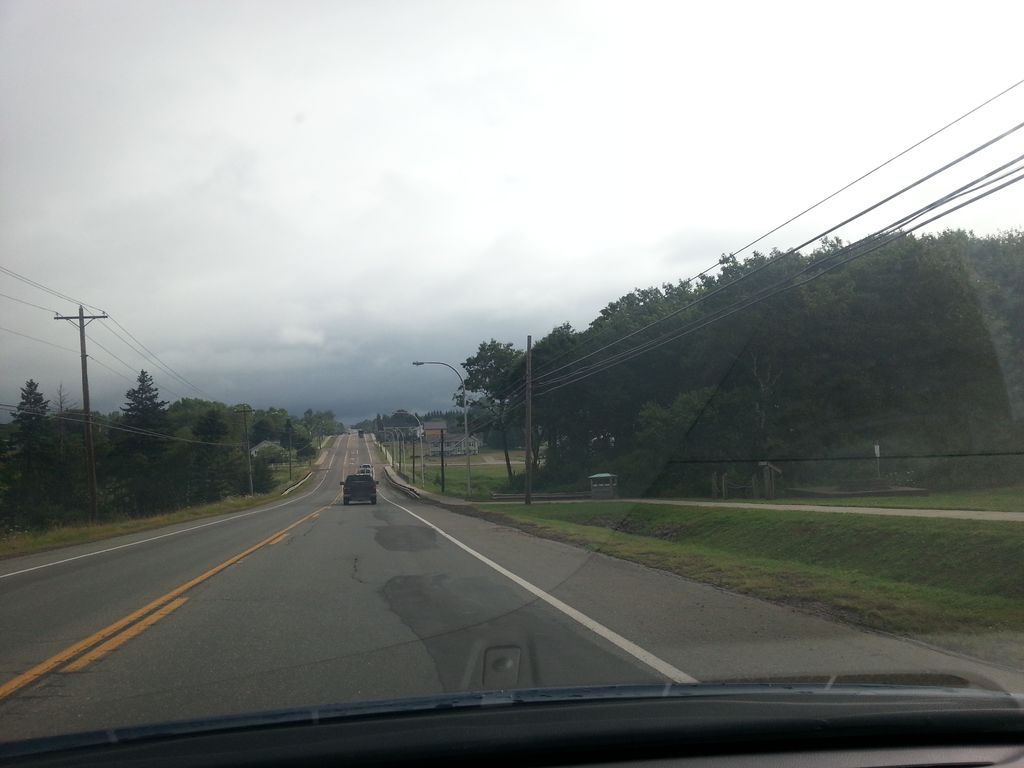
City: charlottetown